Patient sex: M
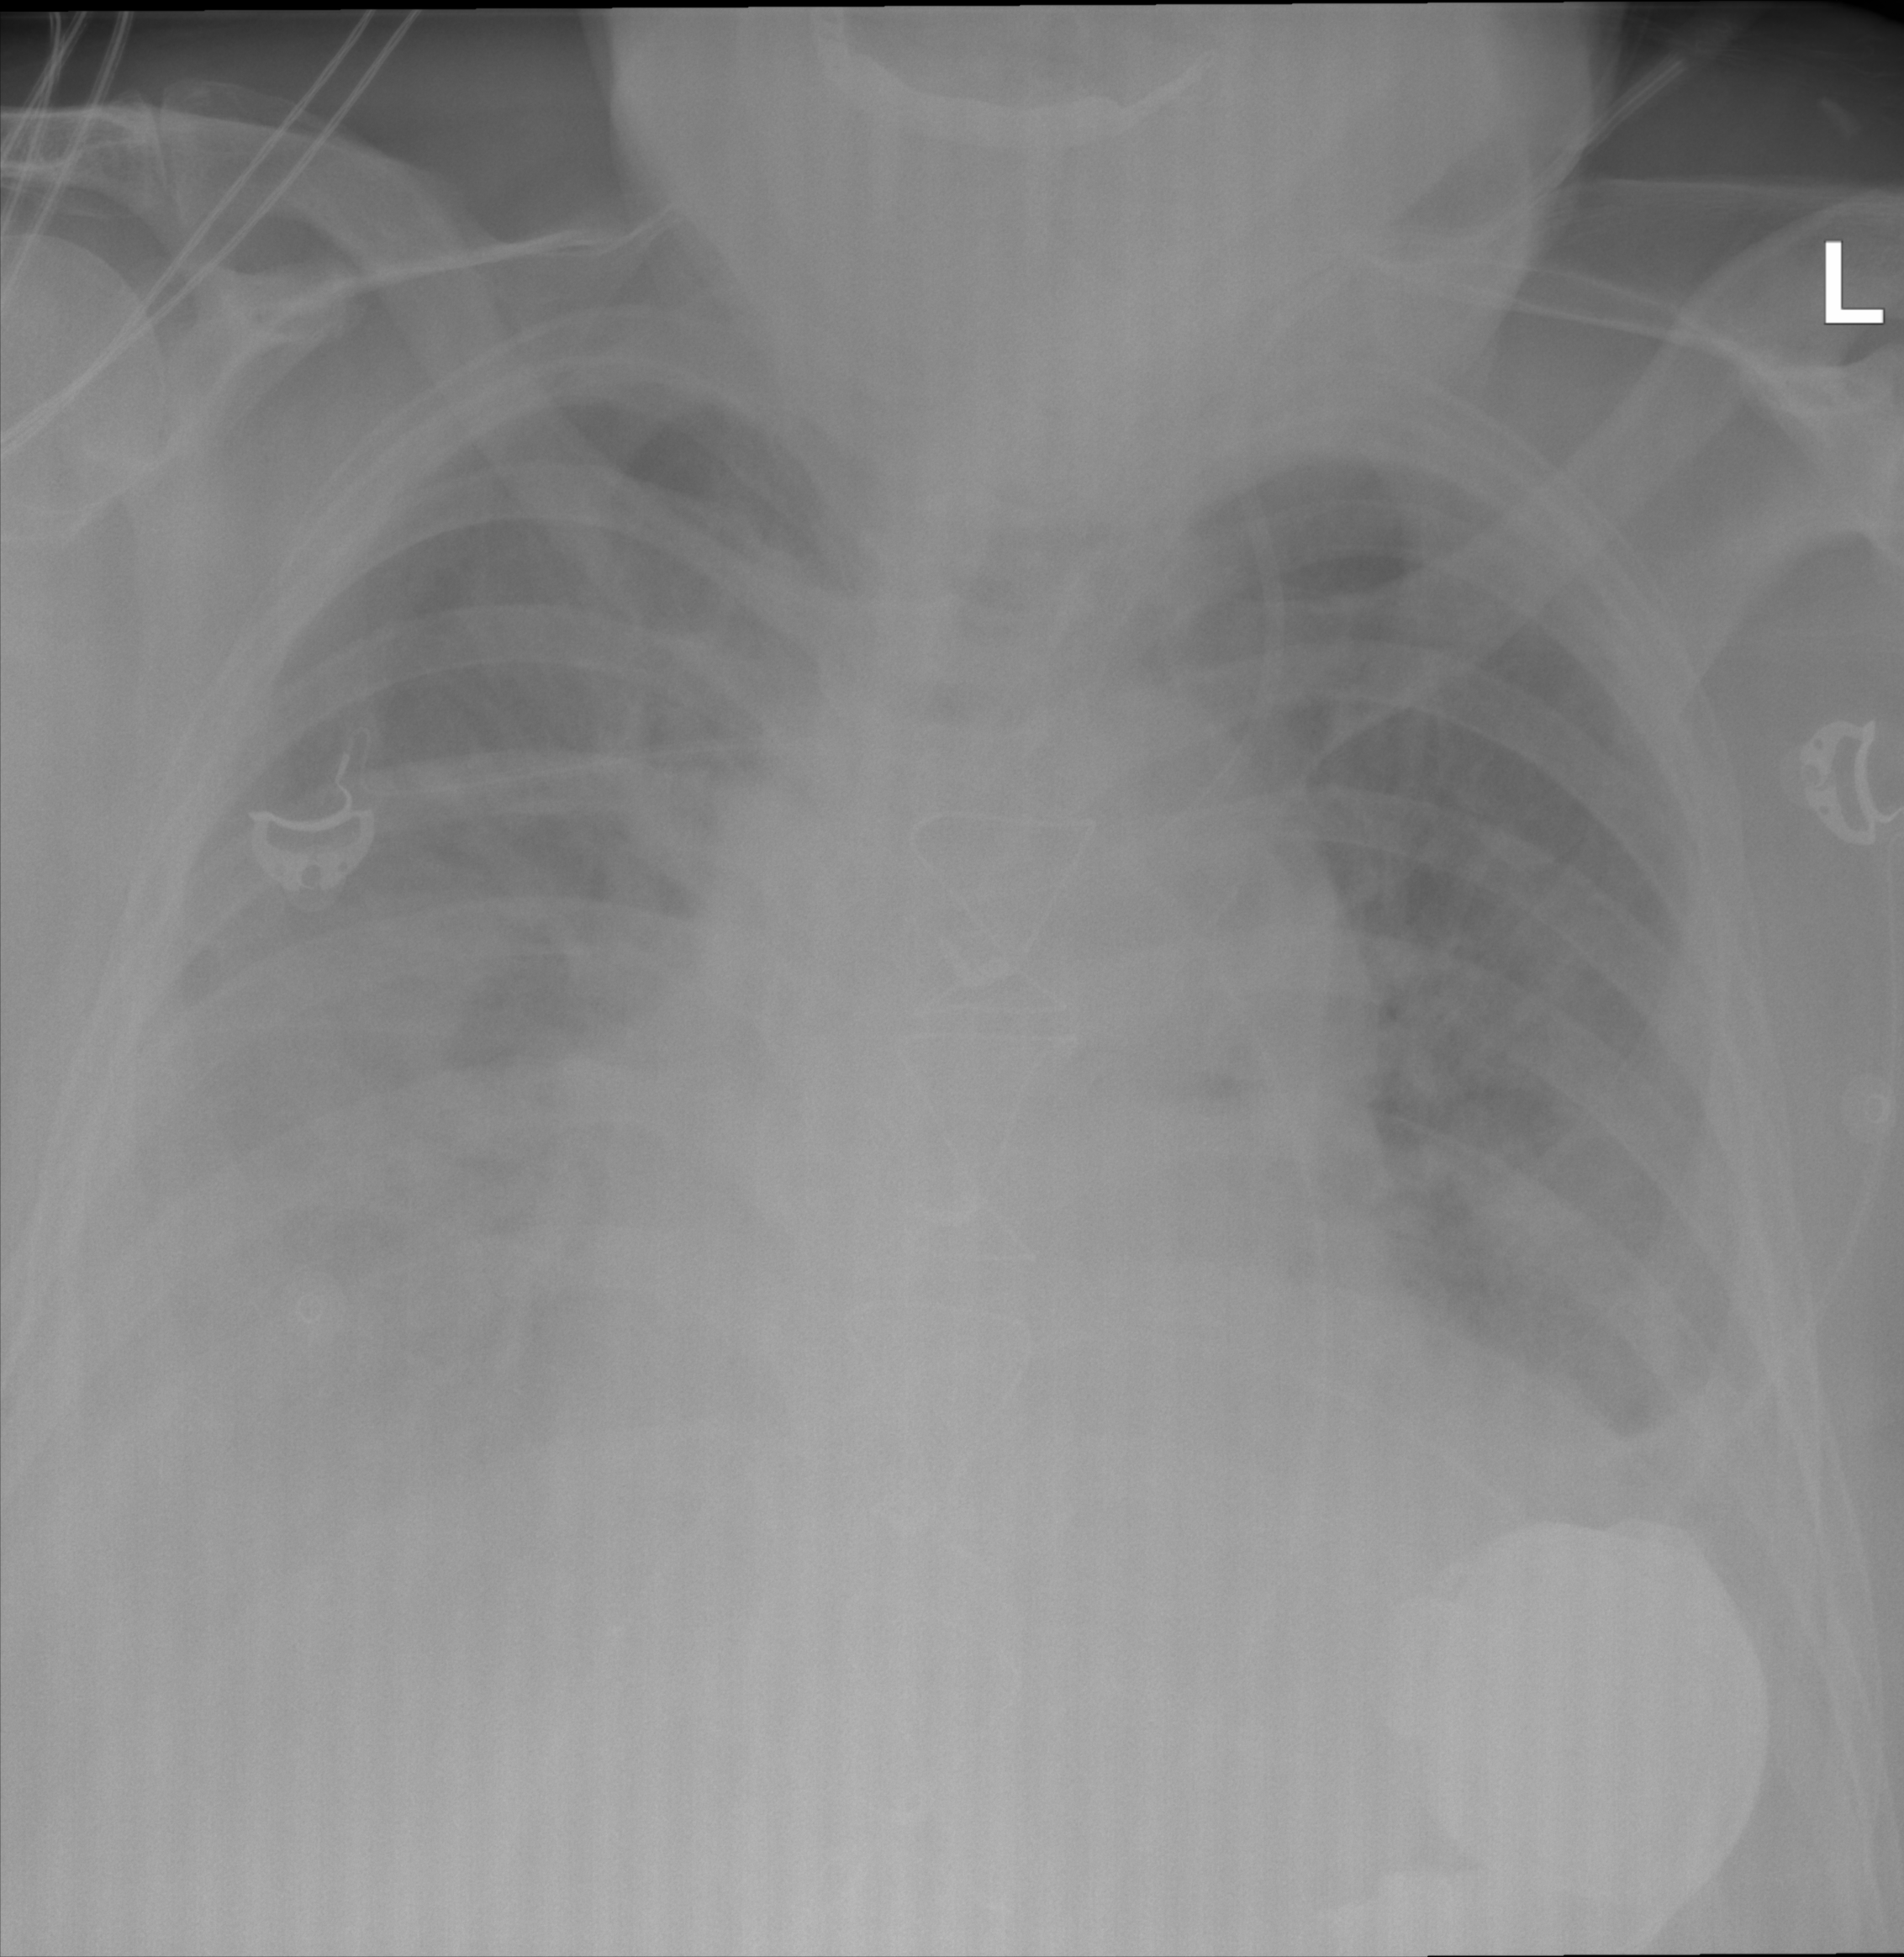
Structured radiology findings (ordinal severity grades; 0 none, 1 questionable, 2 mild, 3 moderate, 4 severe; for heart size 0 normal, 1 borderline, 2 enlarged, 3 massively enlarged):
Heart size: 2
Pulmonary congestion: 2
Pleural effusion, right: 3
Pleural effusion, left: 2
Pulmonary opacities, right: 0
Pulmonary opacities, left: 0
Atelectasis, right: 2
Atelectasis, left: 2